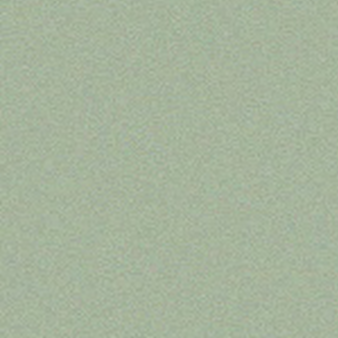
Label: other